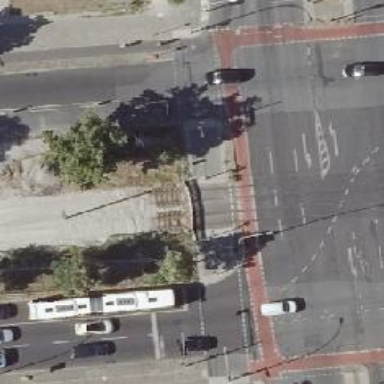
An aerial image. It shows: Tram crossing with traffic signals.